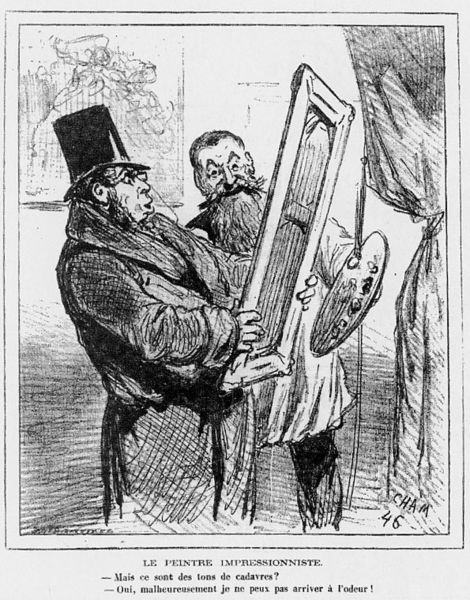
Titel: Le Peintre Impressionniste
Künstler: Cham
Standort: viele Standorte
Institution: Seriendruck
Schlagwörter: gemälde, mann, weiß, impressionismus, frankreich, grau, hut, mund, männer, nase, ohr, profil, schwarz, skizze, tür, zeichnung, herren, malerei, zylinder, bart, bärte, blicke, entsetzen, gesicht, halten, kragen, pelz, rahmen, stehen, vollbart, bild, hände, signatur, vorhang, mantel, blatt, zilinder, potrait, kopfbedeckung, schrift, modell, stab, studie, farben, farbe, grafik, graphik, französisch, karikatur, nasen, monet, atelier, maler, manet, morgenmantel, betrachtung, zeigen, freude, striche, eindruck, impression, lachen, tusche, spott, kohle, druck, druckgraphik, druckgrafik, radierung, stich, künstler, illustration, satire, schwarzweiß, text, zeitung, brille, buchstaben, steckbrief, backenbart, kittel, leinwand, schraffiert, bleistift, palette, pinsel, stift, staunen, betrachten, daumier, hellgrau, geruch, kunde, leser, staffel, erstaunt, sammler, kupferstich, zeichner, monokel, zufriedenheit, käufer, frage, impressionist, vorzeichnung, proportion, kritiker, farbpalette, kadaver, erstaunen, rauschebart, schadenfreude, kritzelei, besorgnis, überraschung, dialog, auftraggeber, honore, honoré daumier, malerkittel, malstube, malkittel, erfreut, affenmaul, schrivt, uberraschung, 1846, aletier, alelier